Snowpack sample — Buffalo Mountain, Silverthorne, Colorado, USA (1/25/25, 10:11 AM MST)
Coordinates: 39.6222, -106.1139
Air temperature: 22 °F
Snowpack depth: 110 cm
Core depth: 20 cm
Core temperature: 48.2 °F
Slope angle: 12°, slope face: 102°
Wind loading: high
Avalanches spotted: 0
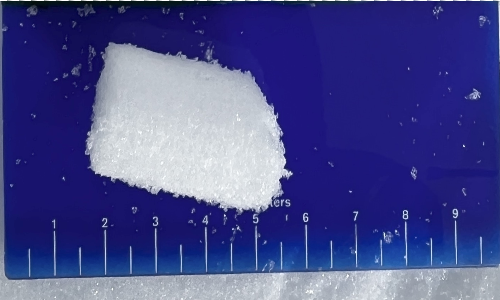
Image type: core
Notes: No avalanches nearby, collected on the outskirts of a fire break 15 meters from the treeline, on way to Buffalo and Red Mountain